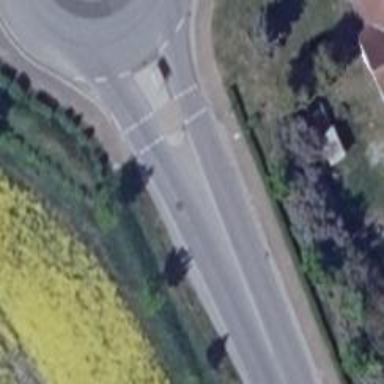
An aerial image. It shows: Asphalt road classified as primary highway.